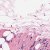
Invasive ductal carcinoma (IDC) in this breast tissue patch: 1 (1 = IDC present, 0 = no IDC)